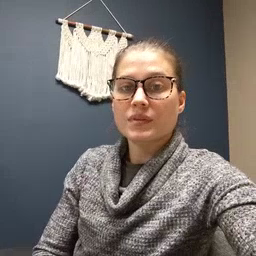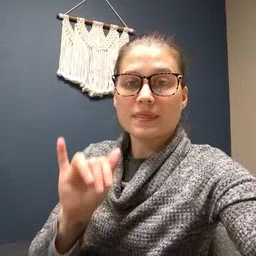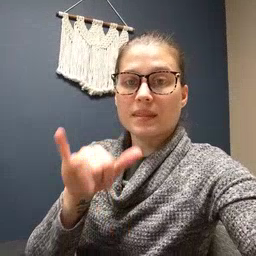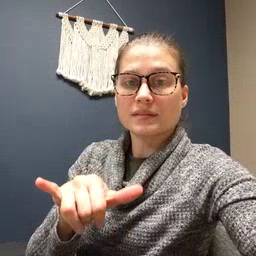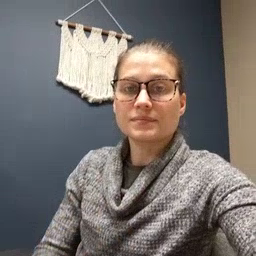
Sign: that